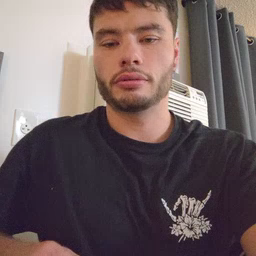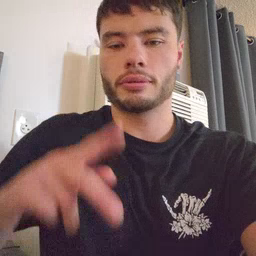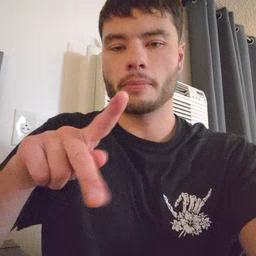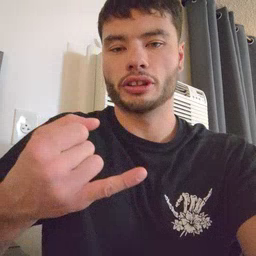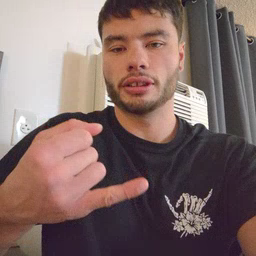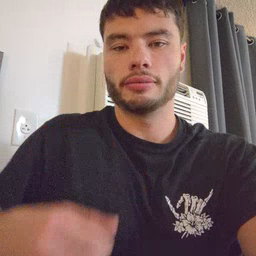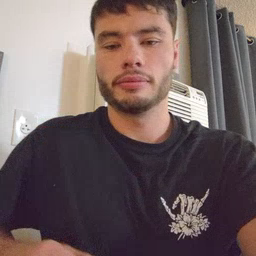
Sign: pajamas